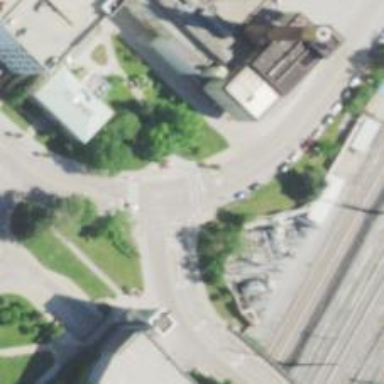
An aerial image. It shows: Crossing on the road.